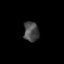
Tissue: prostate
Cell type: Fibroblasts
Senescence score: 0.2908
Nuclear area (px): 291
Mean DAPI intensity: 73.811